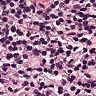
Metastatic tissue present: no